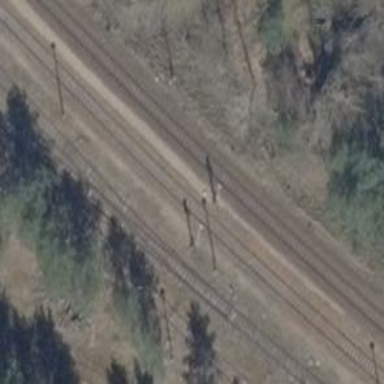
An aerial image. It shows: Abandoned railway.